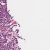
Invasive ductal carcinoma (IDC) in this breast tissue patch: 1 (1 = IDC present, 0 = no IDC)